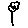
Label: flower